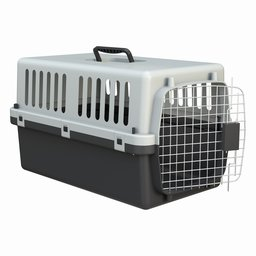
Label: tools